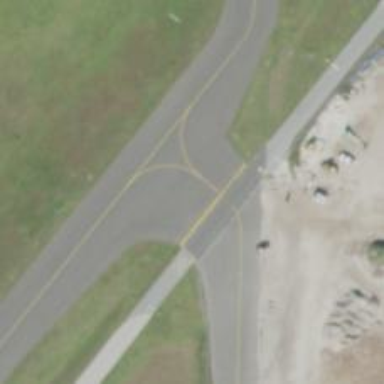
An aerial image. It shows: View of taxiway at the airport.